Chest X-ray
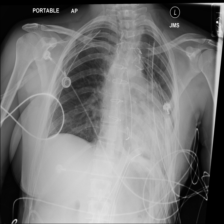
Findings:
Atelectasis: negative
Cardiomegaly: negative
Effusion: negative
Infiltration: negative
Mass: negative
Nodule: negative
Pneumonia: negative
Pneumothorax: positive
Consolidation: negative
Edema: negative
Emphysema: negative
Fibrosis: negative
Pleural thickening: negative
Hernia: negative